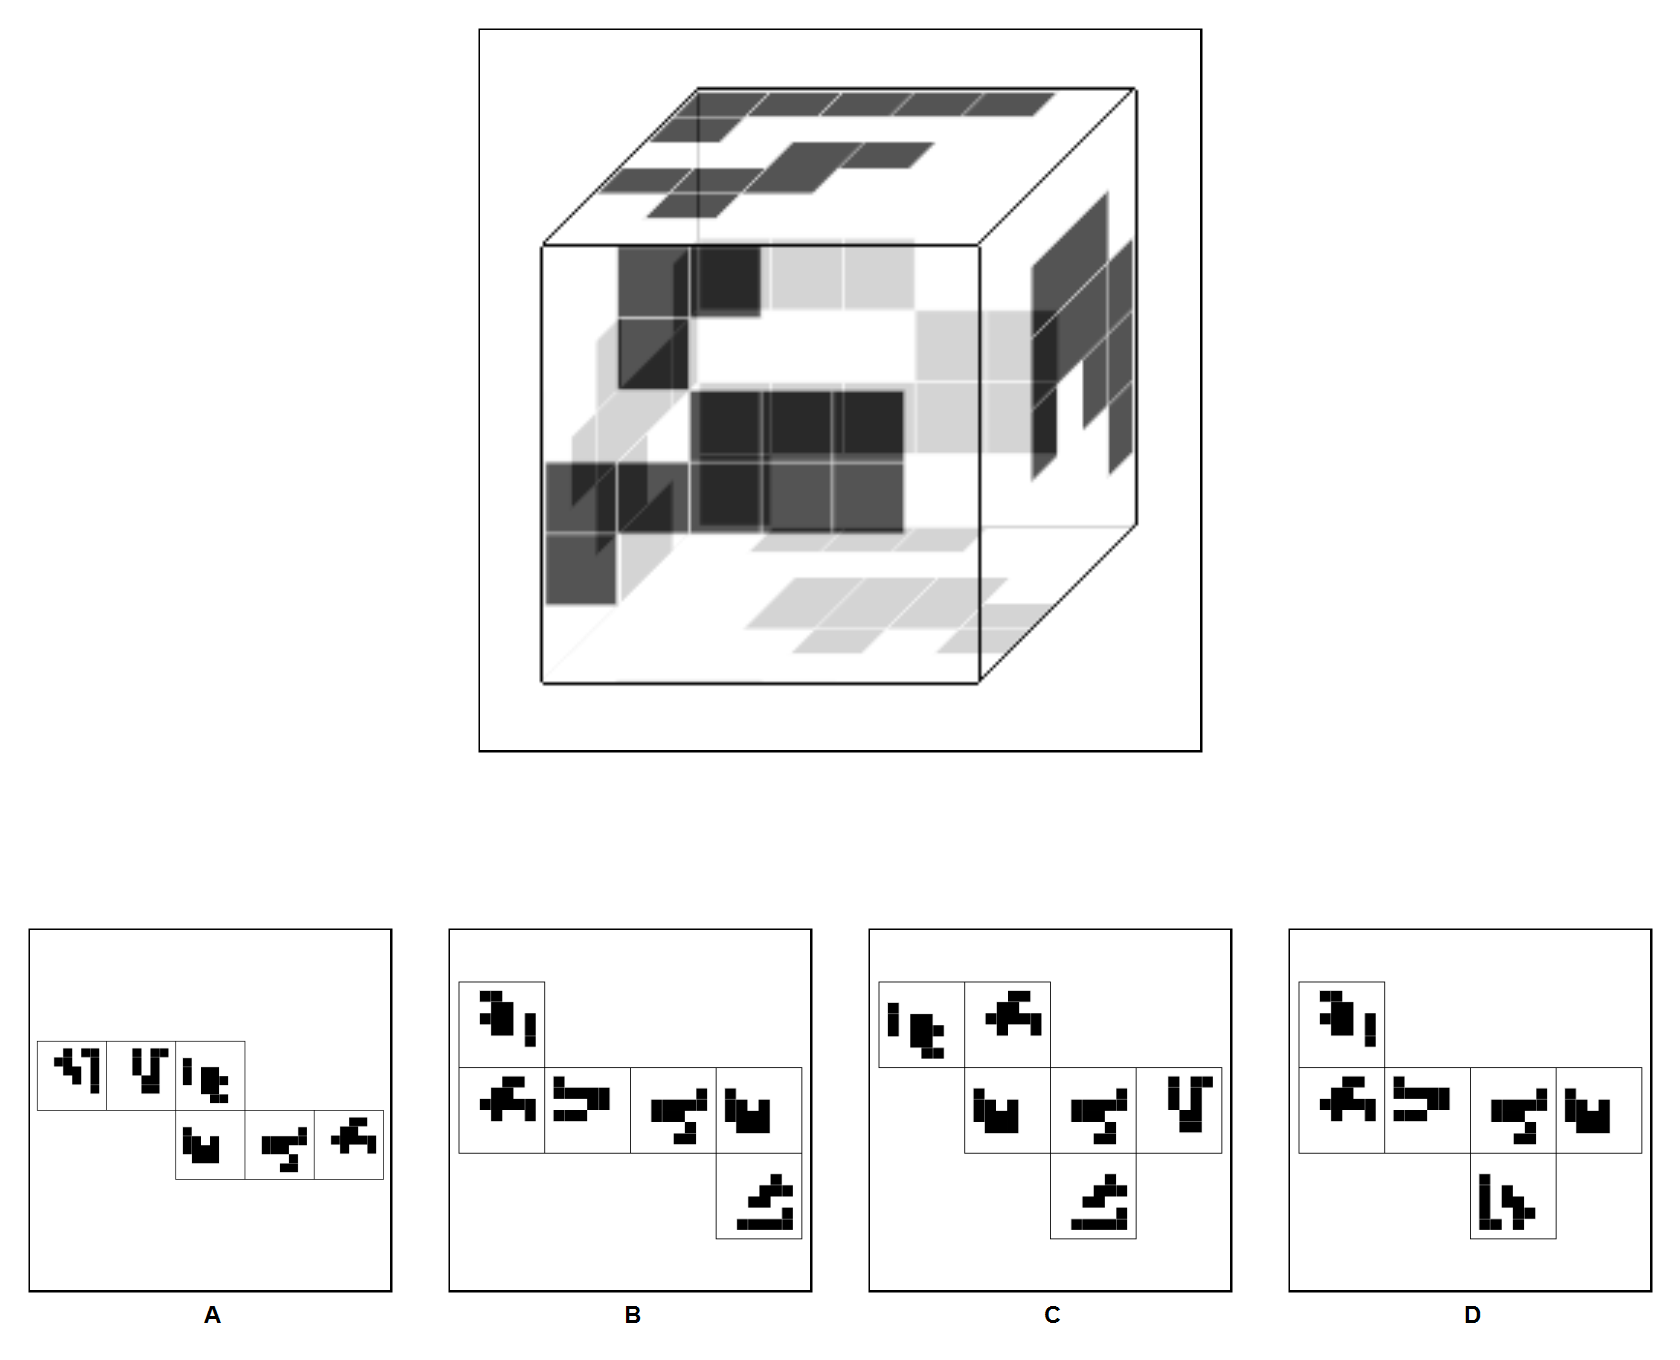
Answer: A